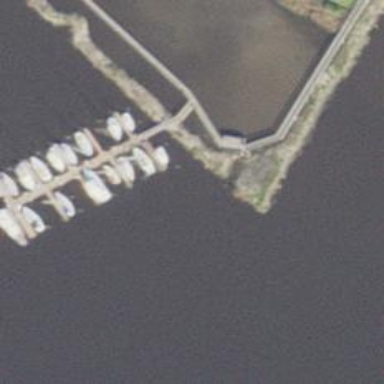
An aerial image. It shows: Man-made pier.